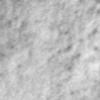
Label: no_change